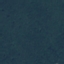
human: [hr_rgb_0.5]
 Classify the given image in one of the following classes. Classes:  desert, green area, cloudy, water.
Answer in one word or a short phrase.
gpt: green area